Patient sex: M
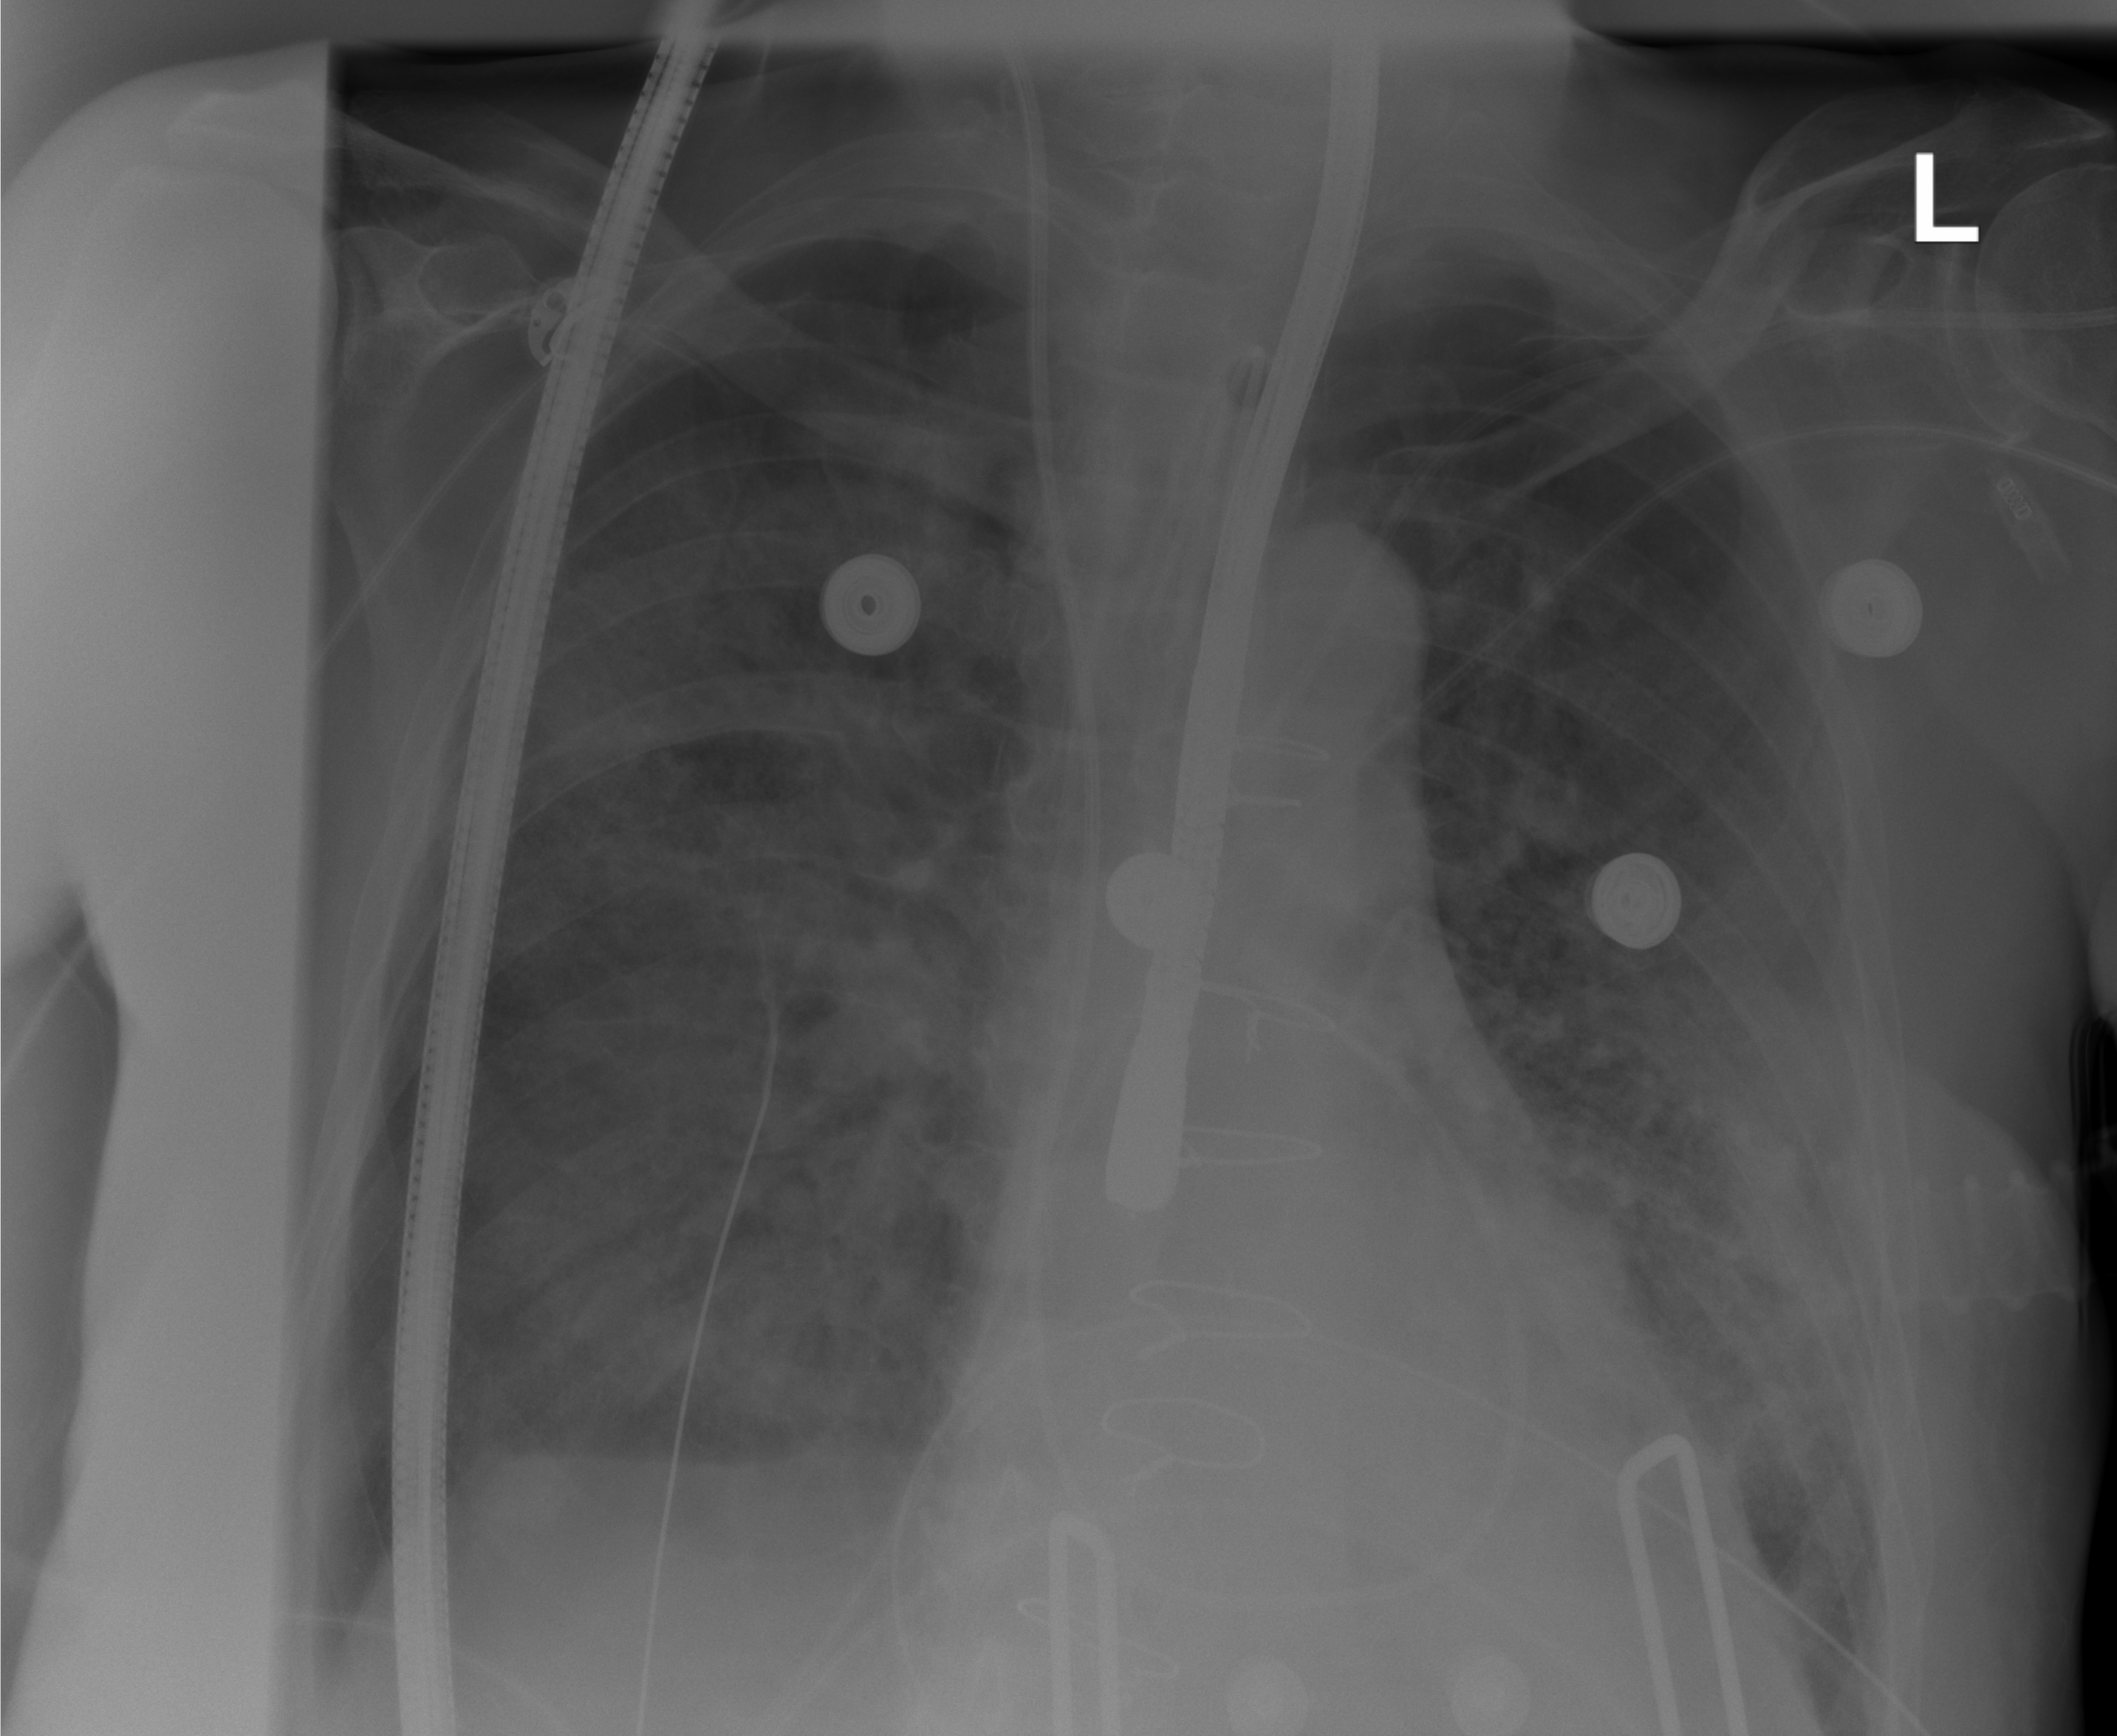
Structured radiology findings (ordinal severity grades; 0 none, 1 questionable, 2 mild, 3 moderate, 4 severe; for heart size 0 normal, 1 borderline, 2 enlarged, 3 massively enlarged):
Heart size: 0
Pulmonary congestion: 3
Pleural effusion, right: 2
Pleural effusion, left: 2
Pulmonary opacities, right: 3
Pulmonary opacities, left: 3
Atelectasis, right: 3
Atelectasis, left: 2